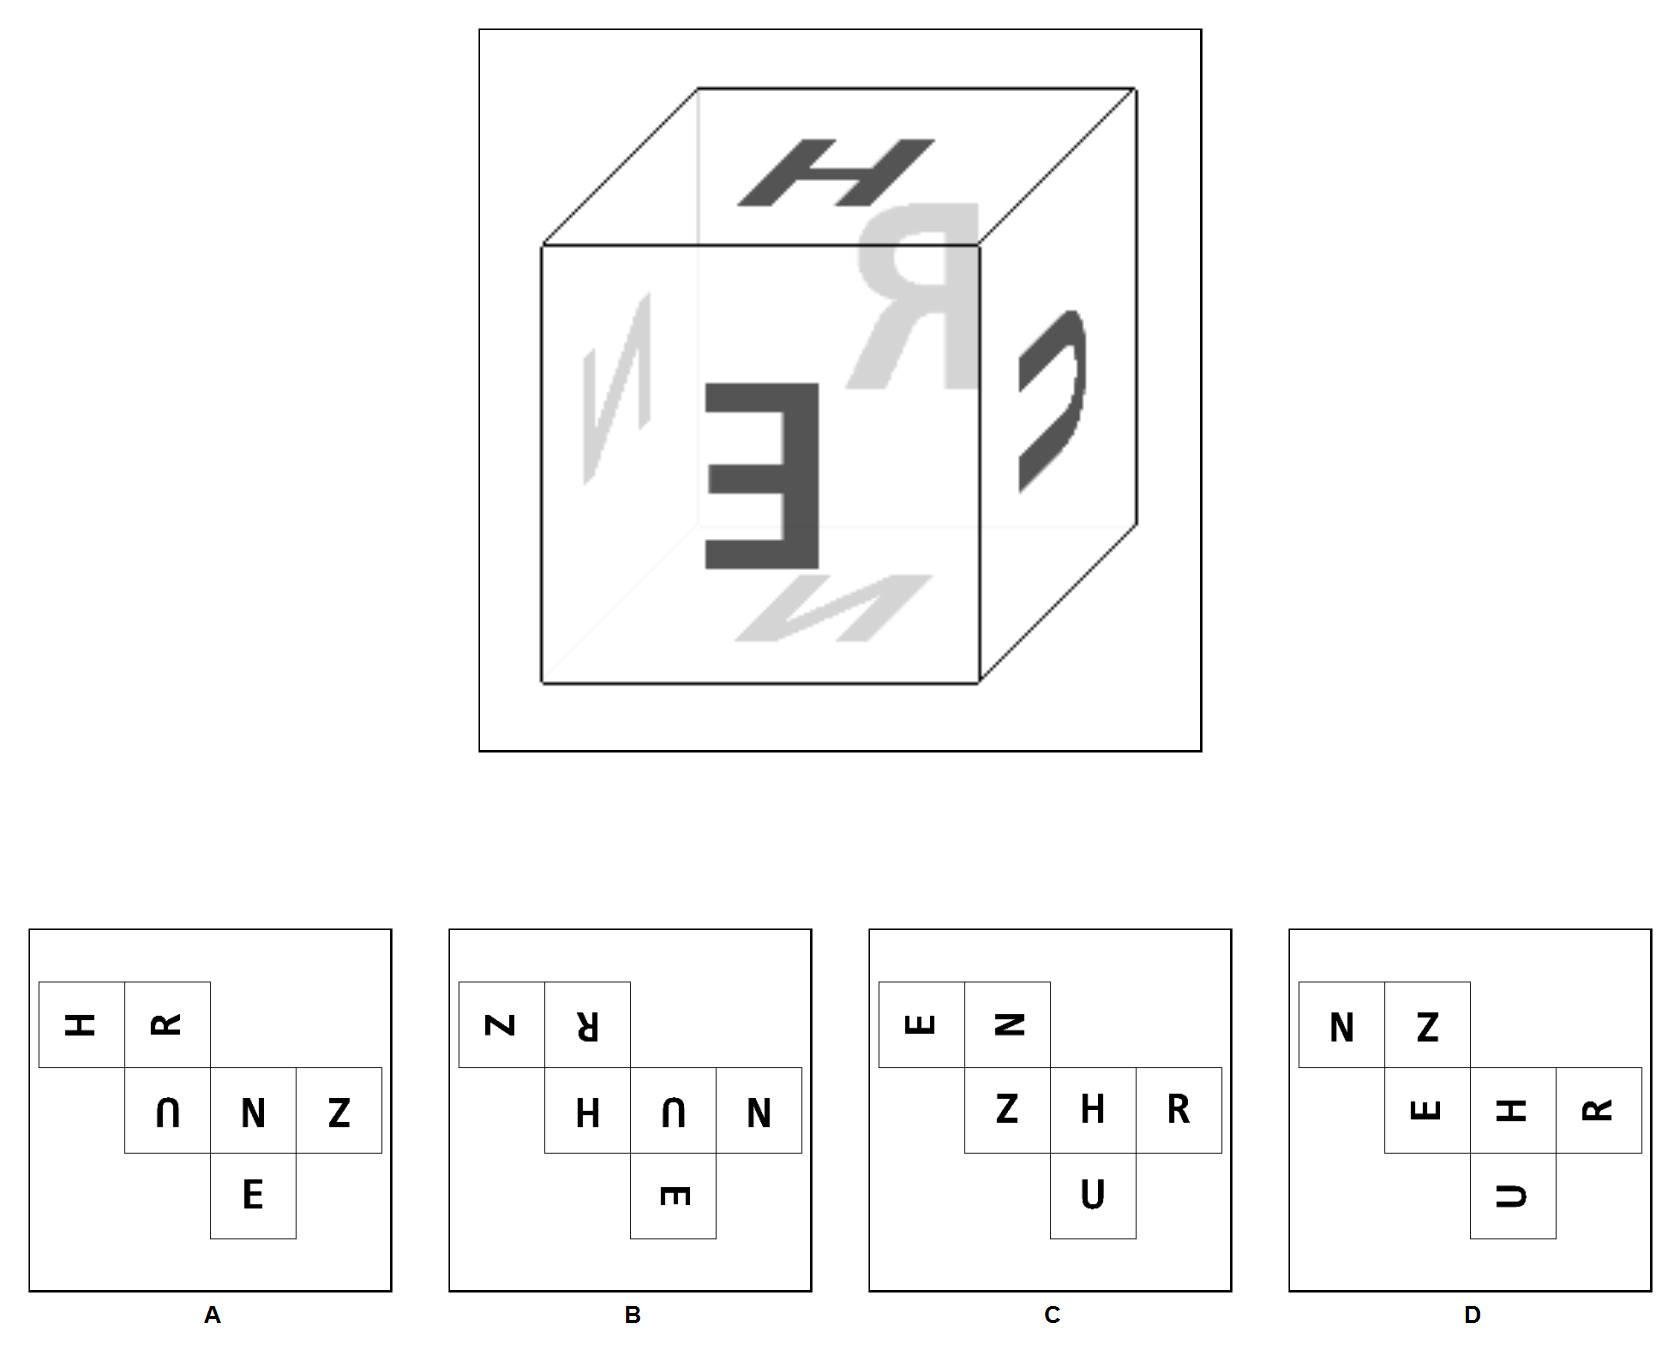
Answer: C